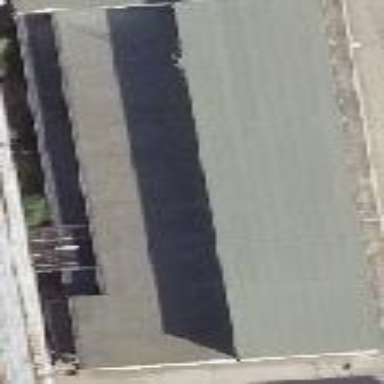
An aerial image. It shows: Building with flat roof. It appears to be in the middle of construction works.